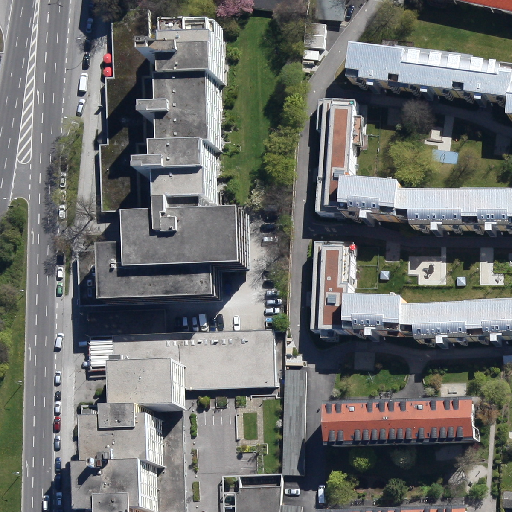
Referring expression: car in the parking area